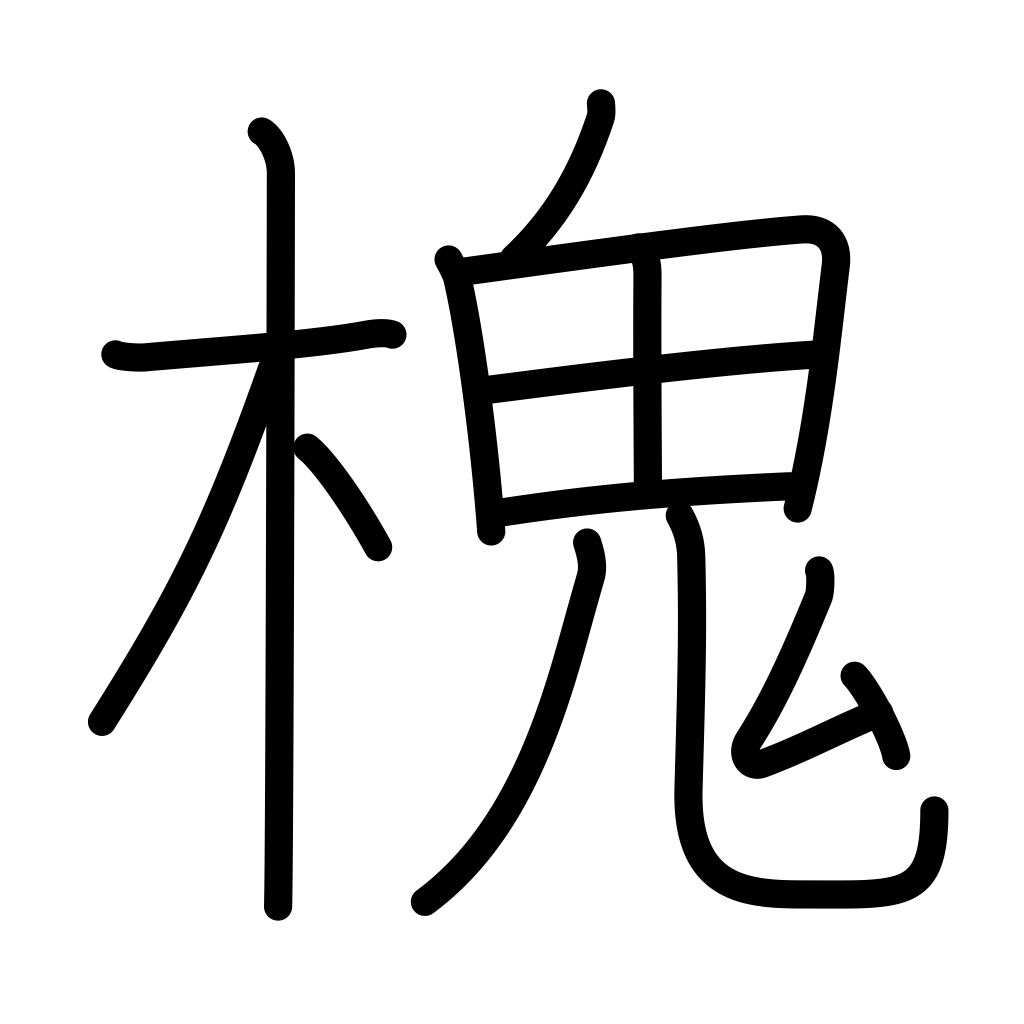
Meaning: type of Japanese pagoda tree